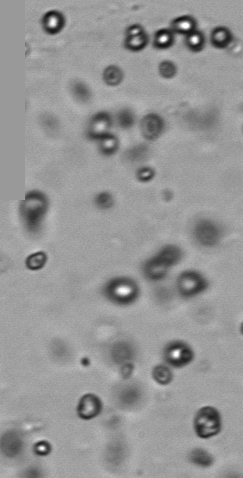
Label: Phaeocystis